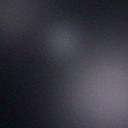
Screen state: off